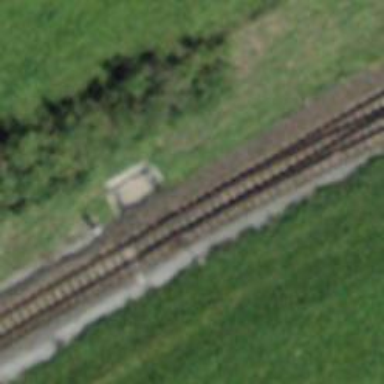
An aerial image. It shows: Railway switch.